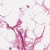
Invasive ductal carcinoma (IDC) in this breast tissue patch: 0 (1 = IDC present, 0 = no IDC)